Interaction volume radius: 5 \u00c5
Interaction volume height: 25 \u00c5
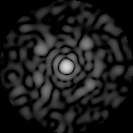
Disorder parameter: 0.8306